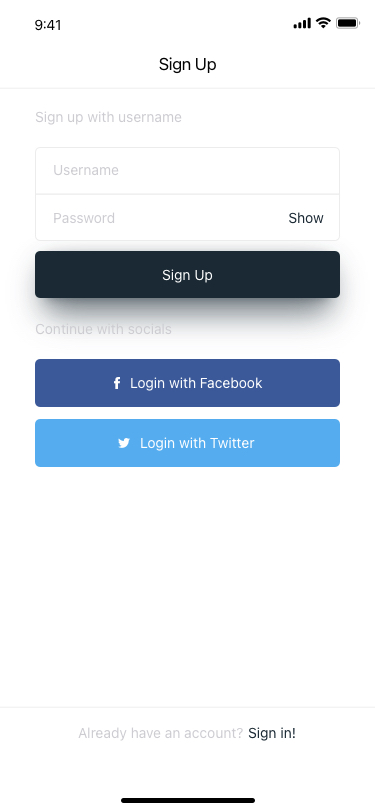
Text in this UI design:
Sign in!
Already have an account?
Sign Up
Password
Show
Username
Sign up with username
Login with Twitter
Login with Facebook
Continue with socials
Sign Up